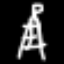
Label: The Eiffel Tower